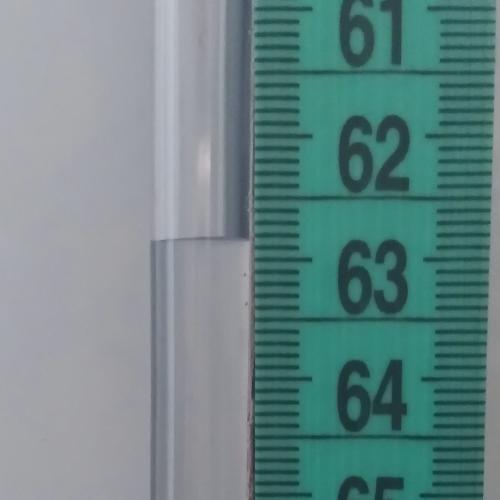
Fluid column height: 62.8 cm